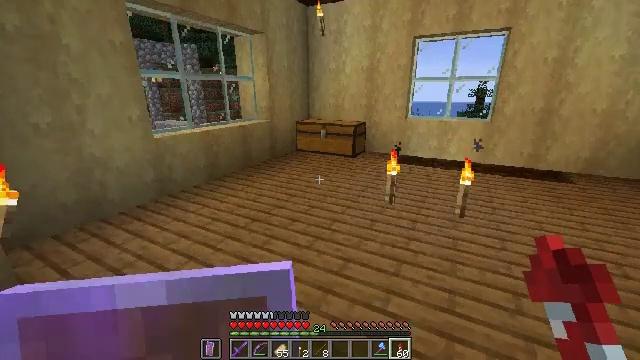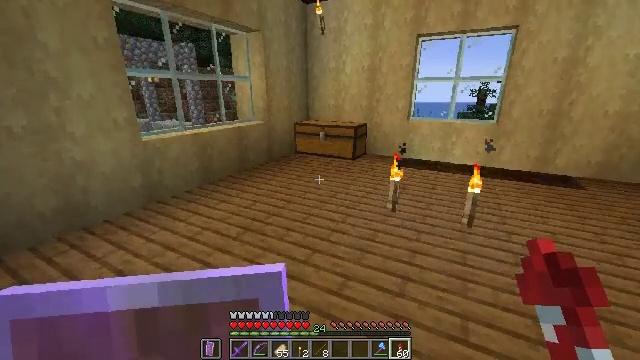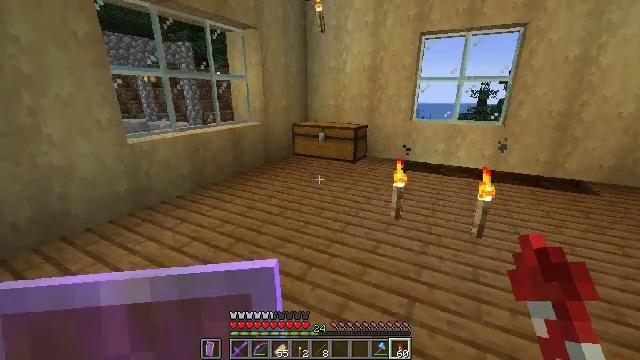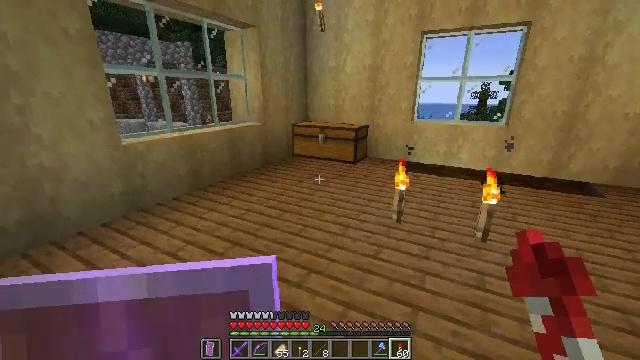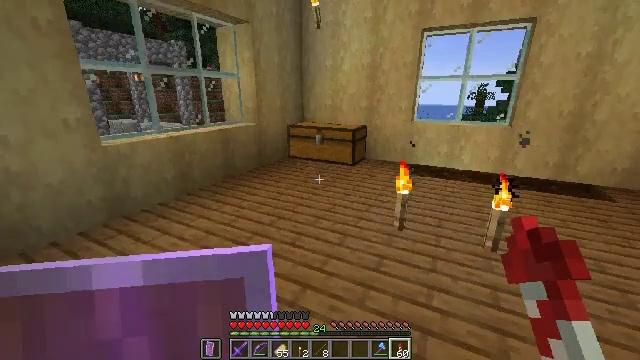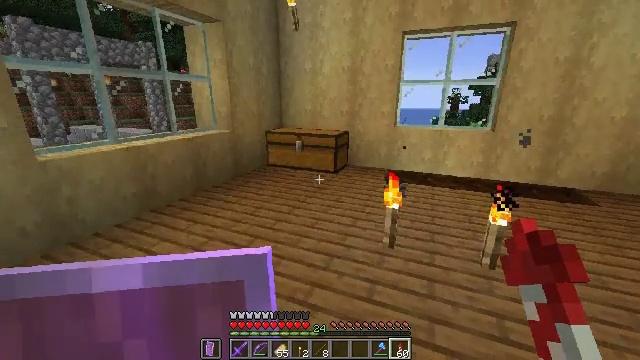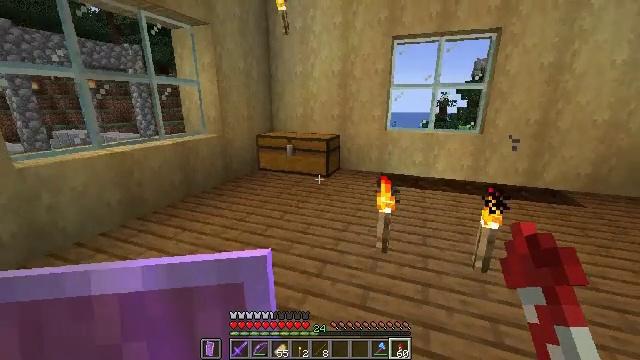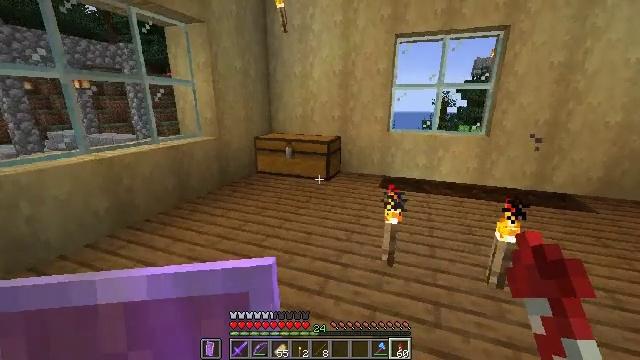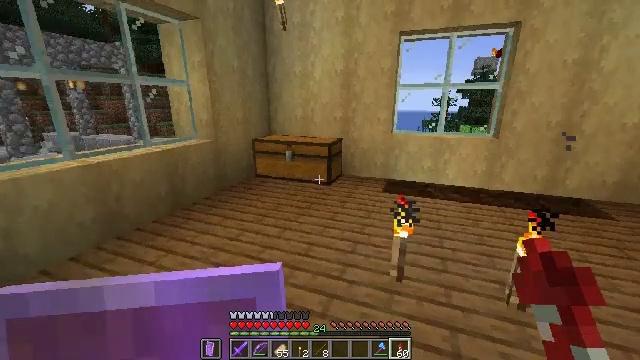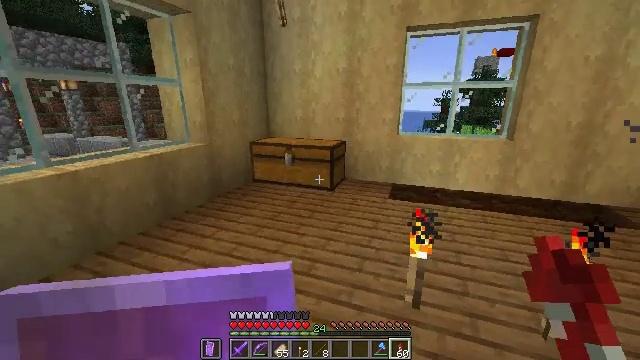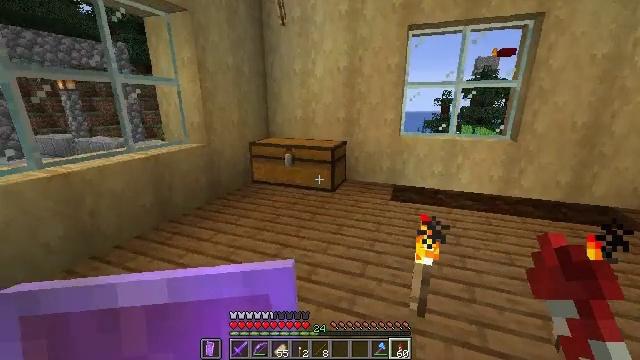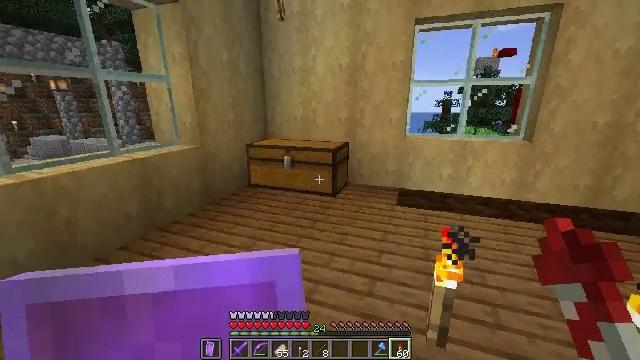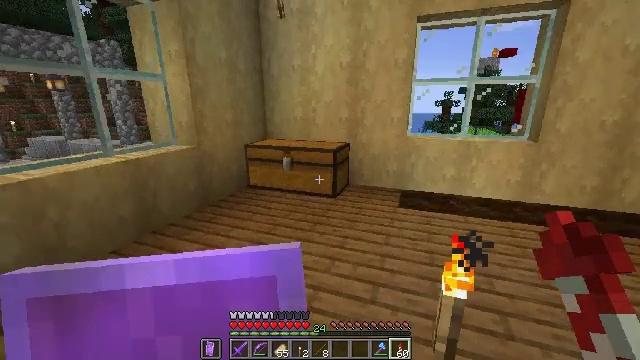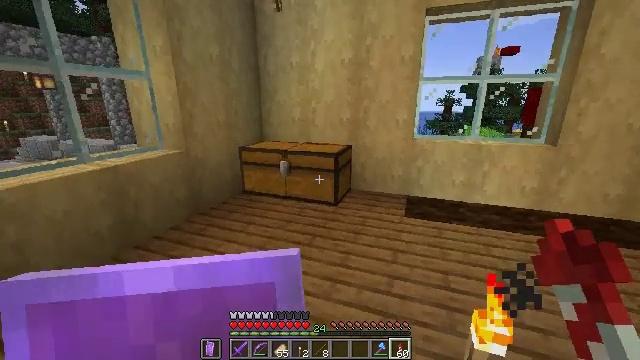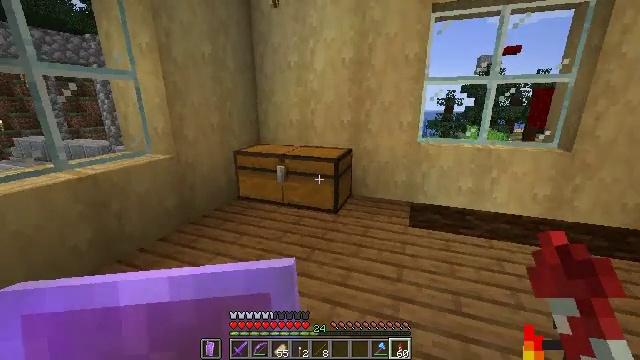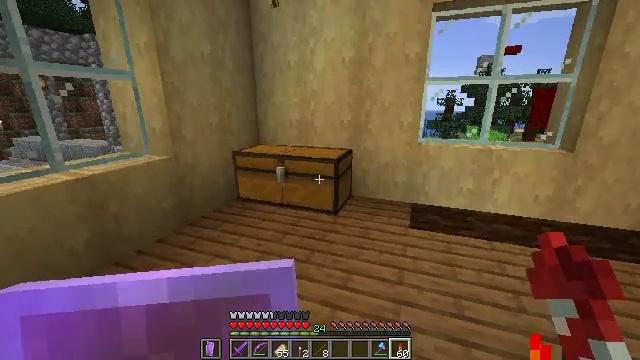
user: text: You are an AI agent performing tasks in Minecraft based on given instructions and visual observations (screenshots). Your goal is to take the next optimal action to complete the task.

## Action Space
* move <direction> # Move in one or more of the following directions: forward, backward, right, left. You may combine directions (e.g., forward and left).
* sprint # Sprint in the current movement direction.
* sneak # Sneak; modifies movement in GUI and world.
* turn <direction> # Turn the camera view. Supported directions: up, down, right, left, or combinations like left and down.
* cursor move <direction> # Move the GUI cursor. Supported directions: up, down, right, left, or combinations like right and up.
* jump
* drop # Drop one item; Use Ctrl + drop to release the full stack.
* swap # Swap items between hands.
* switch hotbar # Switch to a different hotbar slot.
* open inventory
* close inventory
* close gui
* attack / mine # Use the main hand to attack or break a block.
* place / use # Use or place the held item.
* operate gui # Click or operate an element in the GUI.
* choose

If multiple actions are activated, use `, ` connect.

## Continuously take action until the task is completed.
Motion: motion action
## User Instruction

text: Get some blackstone from the ground.
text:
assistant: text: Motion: move forward
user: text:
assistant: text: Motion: move forward
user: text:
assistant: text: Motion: move forward
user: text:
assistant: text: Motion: move forward
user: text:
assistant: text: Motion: move forward, turn right and up
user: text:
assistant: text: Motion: move forward, turn right
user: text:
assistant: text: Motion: move forward
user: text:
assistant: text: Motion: move forward
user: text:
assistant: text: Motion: move forward
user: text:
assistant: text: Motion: move forward
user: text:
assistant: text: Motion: move forward
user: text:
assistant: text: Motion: move forward
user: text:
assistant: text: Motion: move forward
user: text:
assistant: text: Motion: move forward
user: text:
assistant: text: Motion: move forward
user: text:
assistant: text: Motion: move forward
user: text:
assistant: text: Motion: move forward
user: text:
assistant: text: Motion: move forward
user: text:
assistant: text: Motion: move forward
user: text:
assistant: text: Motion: no_op
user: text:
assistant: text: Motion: use / place
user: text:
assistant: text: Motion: use / place
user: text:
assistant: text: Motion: use / place
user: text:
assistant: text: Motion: use / place
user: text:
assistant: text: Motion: no_op
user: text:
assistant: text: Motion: no_op
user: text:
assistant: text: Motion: no_op
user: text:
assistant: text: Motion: no_op
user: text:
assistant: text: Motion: no_op
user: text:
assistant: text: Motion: no_op